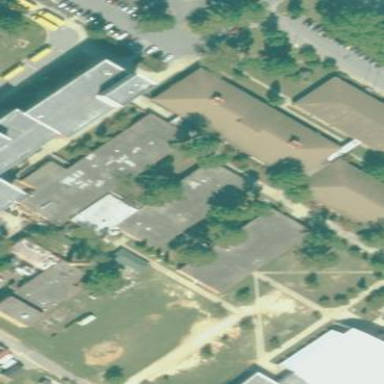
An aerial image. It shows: School building.